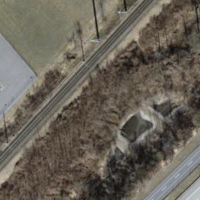
EUNIS habitat code: 57
Species observed at this site:
Mustela nivalis